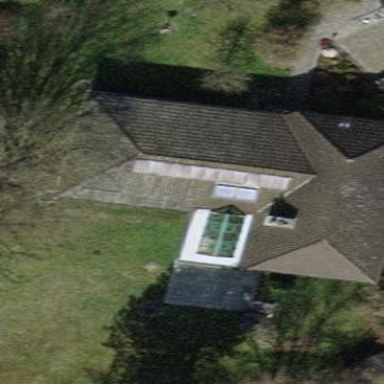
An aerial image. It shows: Detached building with pyramidal roof shape.